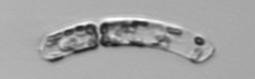
Label: Guinardia_striata